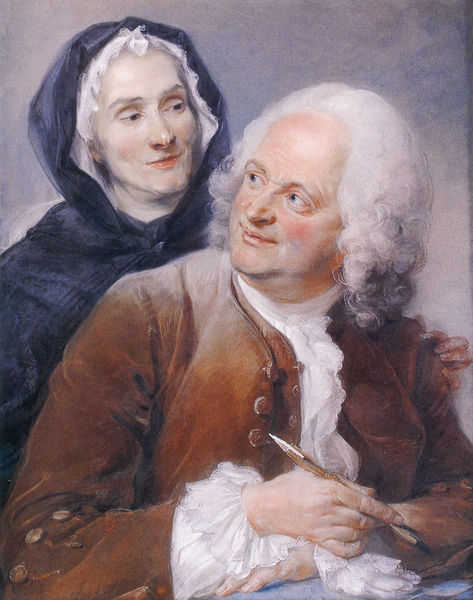
Titel: Philippe Cayeux und seine Frau
Künstler: Jean-Baptiste Perronneau
Schlagwörter: blau, feder, gemälde, hand, mann, umhang, weiß, aquarell, braun, frau, grau, hintergrund, kleid, kreide, mund, nase, pastell, schwarz, stirn, tisch, zeichnung, blick, rot, schal, malerei, alt, hemd, jacke, jung, augen, barock, bluse, halten, kragen, samt, ärmel, herr, portrait, porträt, schauen, haare, mantel, paar, kinn, knopf, lippen, locken, perücke, lächeln, blue, hands, white, black, face, hair, nose, old, woman, kopftuch, muse, brown, rüschen, knöpfe, umarmen, buch, schriftsteller, schiller, stift, zuneigung, ehepaar, eheleute, schreiben, man, eyes, höfisch, freundlich, schreiber, purple, coat, buttons, faces, pen, quill, kaputze, kapuze, erwachsene, perrücke, federkiel, amnn, lessing, lips, weisshaarig, haat, wamst, shirt, federhalter, mann und frau, schreibstift, wig, hood, husband, wife